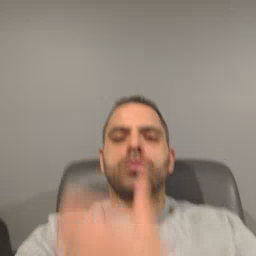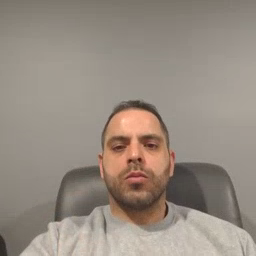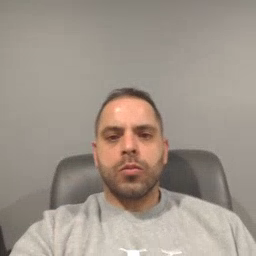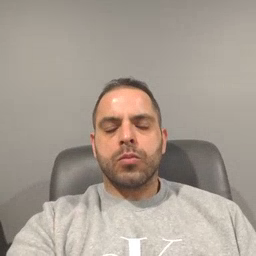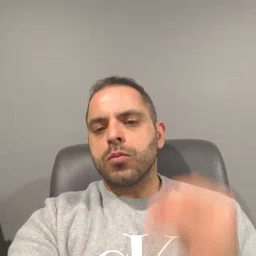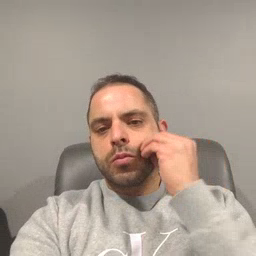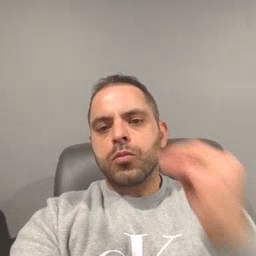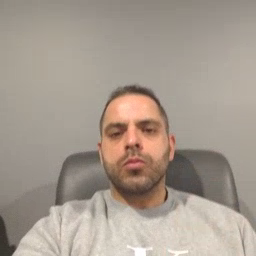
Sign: kiss